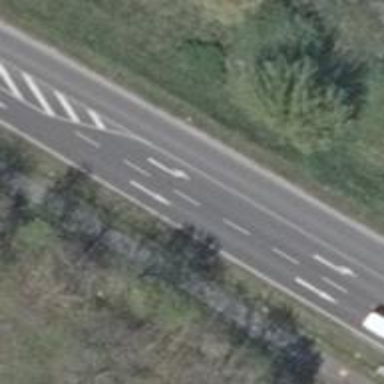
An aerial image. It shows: Primary highway with separate asphalt sidewalks and cycleways.